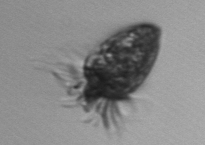
Label: Strombidium_tintinnodes